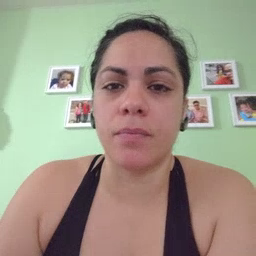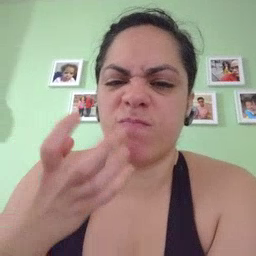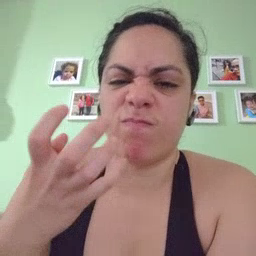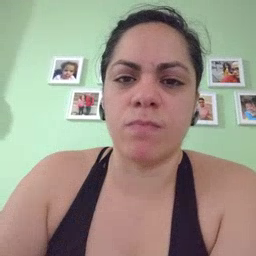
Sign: yucky